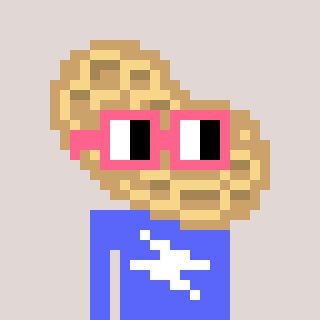
a pixel art character with square pink glasses, a peanut-shaped head and a purple-colored body on a warm background